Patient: sex F, age 67
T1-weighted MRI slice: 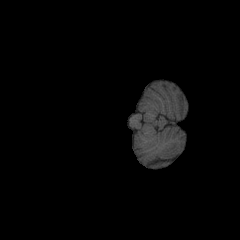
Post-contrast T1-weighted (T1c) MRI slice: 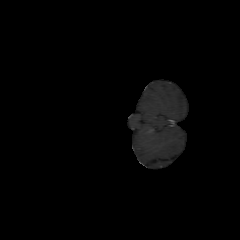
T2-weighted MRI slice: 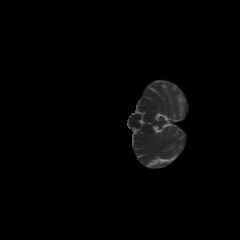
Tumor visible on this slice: no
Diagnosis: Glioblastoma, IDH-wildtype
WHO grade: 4